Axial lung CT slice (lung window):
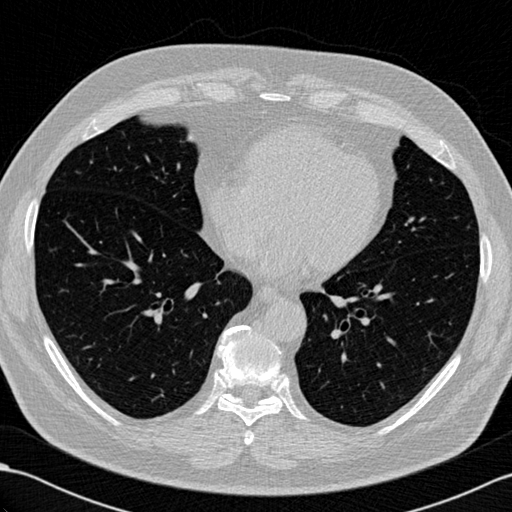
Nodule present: no